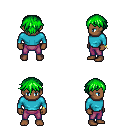
a pixel art fantasy rpg character, male body template, human, dark skin, teal long-sleeve shirt, magenta pants, green short bangs hairstyle, bracelets, four views (front, back, left, right), 2x2 character sprite sheet, small pixel art, hard edges, no anti-aliasing